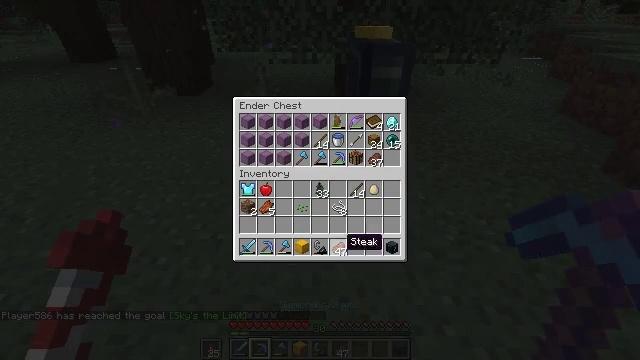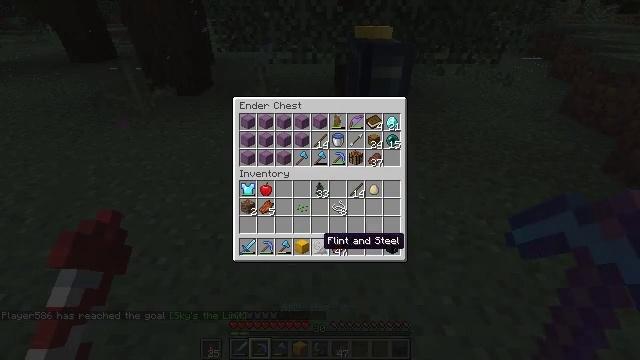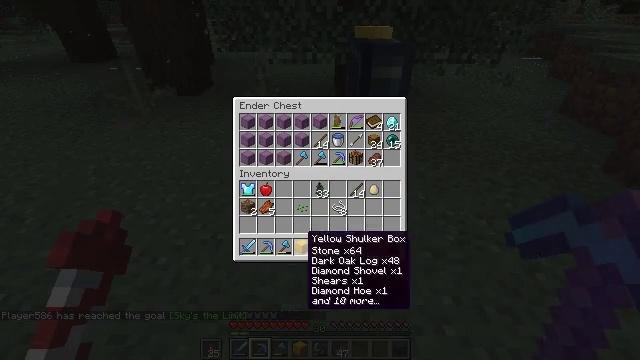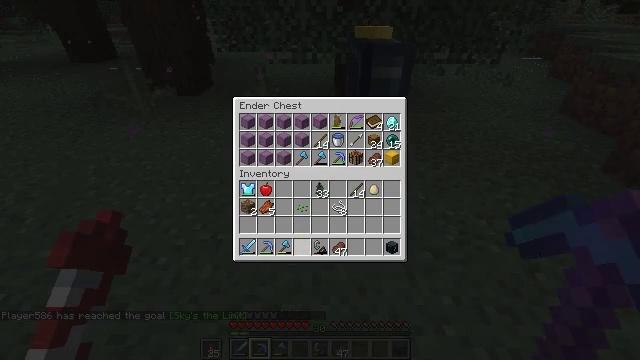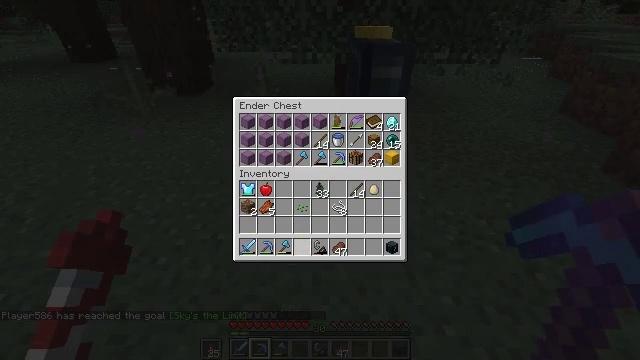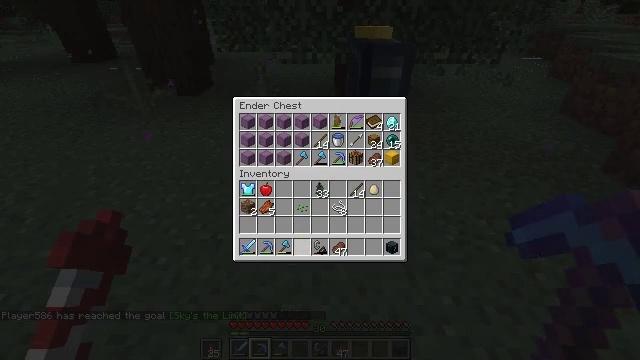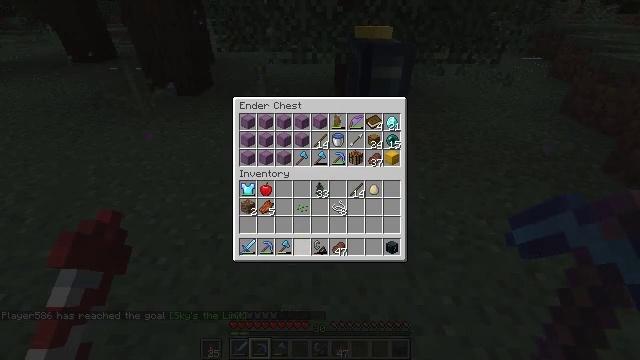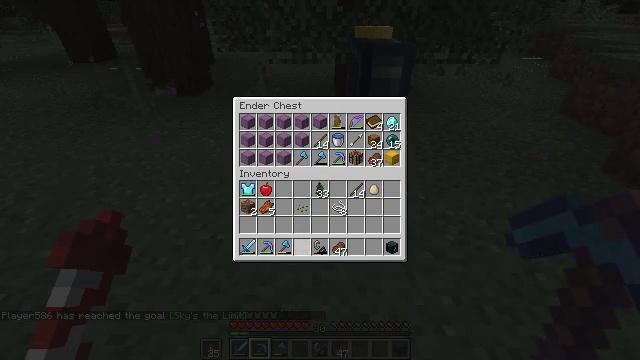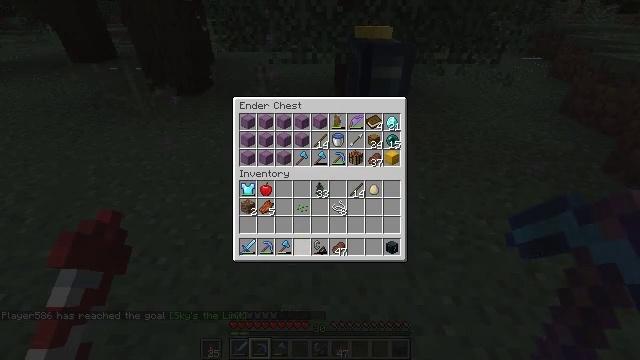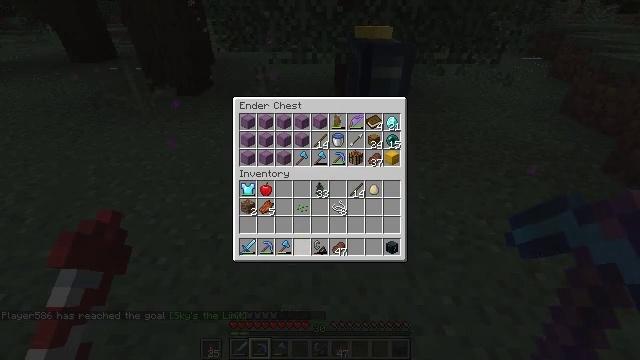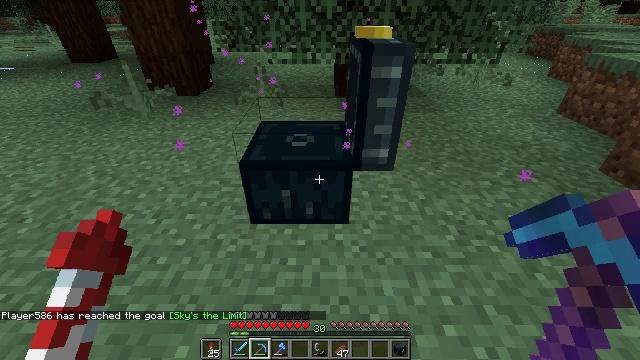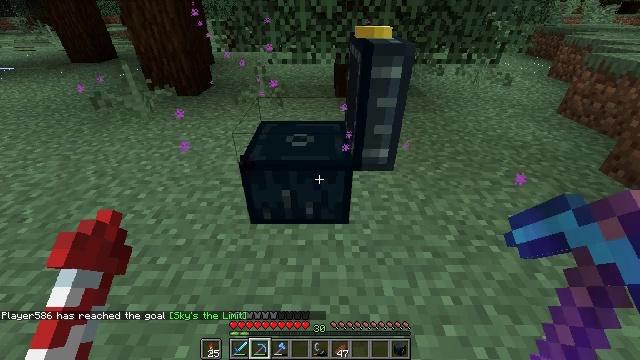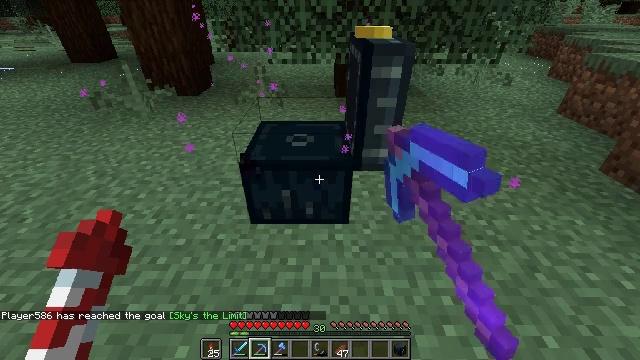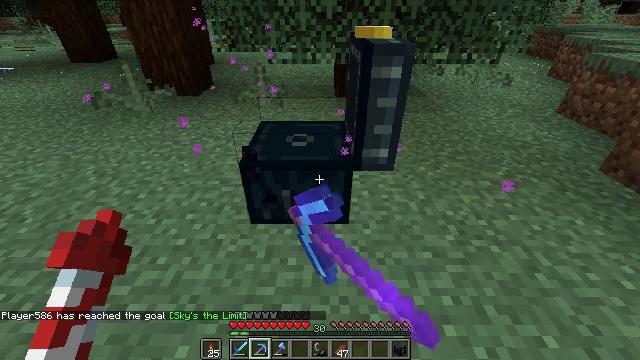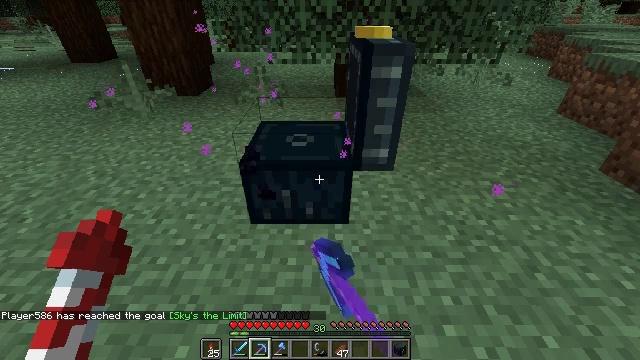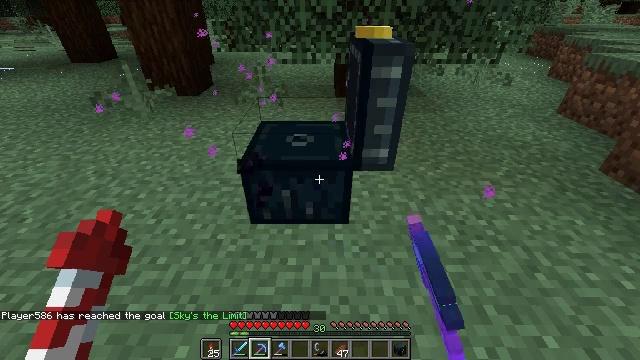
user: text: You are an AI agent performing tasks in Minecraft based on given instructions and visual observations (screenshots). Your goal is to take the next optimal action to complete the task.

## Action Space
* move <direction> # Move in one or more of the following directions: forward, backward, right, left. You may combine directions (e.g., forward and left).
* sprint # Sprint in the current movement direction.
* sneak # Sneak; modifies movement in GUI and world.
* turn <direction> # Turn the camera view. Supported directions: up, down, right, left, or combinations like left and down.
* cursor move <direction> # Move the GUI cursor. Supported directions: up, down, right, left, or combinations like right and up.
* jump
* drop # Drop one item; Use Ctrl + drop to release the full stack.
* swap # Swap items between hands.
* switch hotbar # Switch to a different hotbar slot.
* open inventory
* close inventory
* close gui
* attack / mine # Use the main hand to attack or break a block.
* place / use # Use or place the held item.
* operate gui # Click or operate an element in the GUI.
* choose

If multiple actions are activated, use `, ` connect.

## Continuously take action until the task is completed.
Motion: motion action
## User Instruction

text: Break the ender chest to move it.
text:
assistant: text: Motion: sneak, cursor move left
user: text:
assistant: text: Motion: sneak, cursor move left
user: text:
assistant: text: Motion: sneak, operate gui
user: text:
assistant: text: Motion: sneak, operate gui
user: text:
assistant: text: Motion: sneak, operate gui
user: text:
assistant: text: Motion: sneak
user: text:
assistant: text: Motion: sneak
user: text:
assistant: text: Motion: sneak
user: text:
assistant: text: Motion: sneak
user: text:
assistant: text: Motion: no_op
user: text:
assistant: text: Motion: attack / mine, close gui
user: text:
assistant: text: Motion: attack / mine
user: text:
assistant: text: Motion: attack / mine
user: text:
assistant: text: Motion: attack / mine
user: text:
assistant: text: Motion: attack / mine
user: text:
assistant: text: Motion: attack / mine
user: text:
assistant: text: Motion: attack / mine
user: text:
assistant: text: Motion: attack / mine
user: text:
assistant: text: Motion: attack / mine
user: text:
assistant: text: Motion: attack / mine
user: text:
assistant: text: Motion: attack / mine
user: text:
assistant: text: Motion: attack / mine
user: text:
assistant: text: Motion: attack / mine
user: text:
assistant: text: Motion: attack / mine
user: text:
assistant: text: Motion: attack / mine
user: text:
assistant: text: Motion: attack / mine
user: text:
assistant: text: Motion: attack / mine
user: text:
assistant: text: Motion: attack / mine
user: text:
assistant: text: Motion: attack / mine
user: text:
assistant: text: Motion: attack / mine